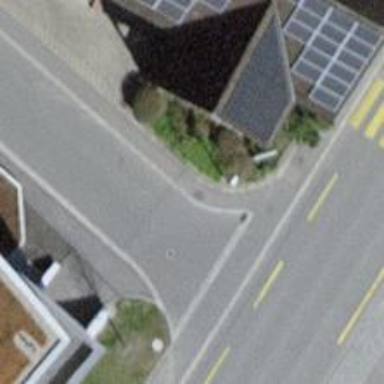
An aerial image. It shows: Unmarked crossing on the road.